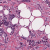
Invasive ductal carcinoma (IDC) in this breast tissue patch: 1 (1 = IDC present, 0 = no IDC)